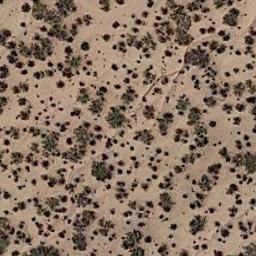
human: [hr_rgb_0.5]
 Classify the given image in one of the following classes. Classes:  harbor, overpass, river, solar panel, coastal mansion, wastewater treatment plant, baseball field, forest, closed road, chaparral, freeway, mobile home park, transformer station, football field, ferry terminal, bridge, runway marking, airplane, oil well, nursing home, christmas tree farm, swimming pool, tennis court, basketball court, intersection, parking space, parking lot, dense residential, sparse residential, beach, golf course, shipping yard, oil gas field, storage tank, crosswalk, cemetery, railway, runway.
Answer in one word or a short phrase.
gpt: chaparral